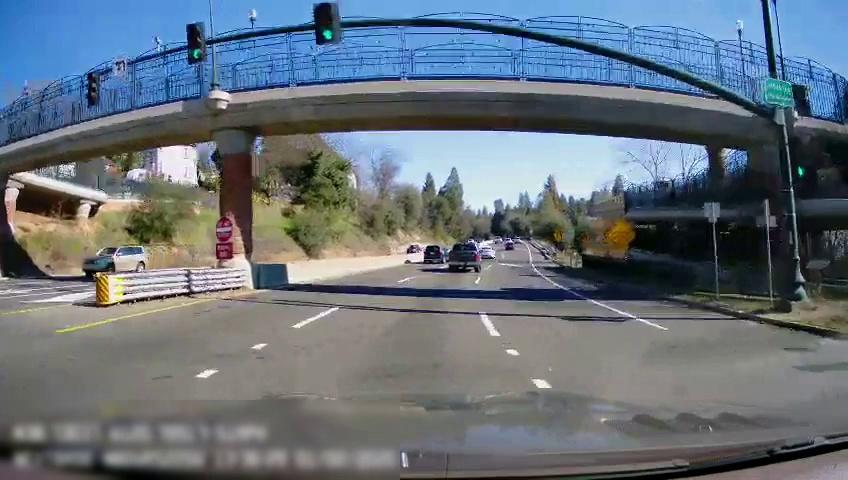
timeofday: Day
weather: Sunny
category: Drivable Space
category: Drivable Space
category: Vehicles | Truck
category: Vehicles | SUV
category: Vehicles | Truck
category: Vehicles | Car
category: Vehicles | Car
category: Vehicles | SUV
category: Vehicles | SUV
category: Lanes | Current Lane
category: Lanes | Current Lane
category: Lanes | Current Lane
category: Lanes | Alternate Lane
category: Lanes | Opposite Lane
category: Lanes | Opposite Lane
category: Traffic | Signs
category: Traffic | Signs
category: Traffic | Lights
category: Traffic | Signs
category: Traffic | Lights
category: Traffic | Lights
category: Traffic | Lights
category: Traffic | Signs
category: Traffic | Signs